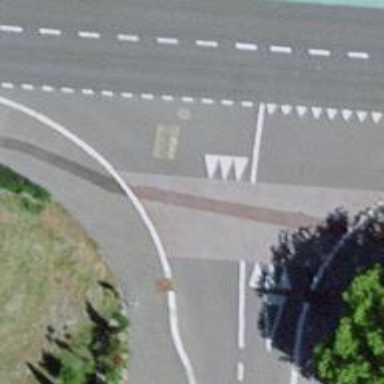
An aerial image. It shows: Kerb barrier.